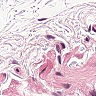
Metastatic tissue present: no